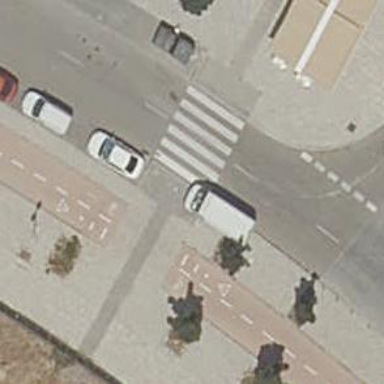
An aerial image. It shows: Uncontrolled road crossing.